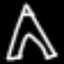
Label: The Eiffel Tower